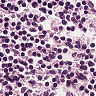
Metastatic tissue present: no